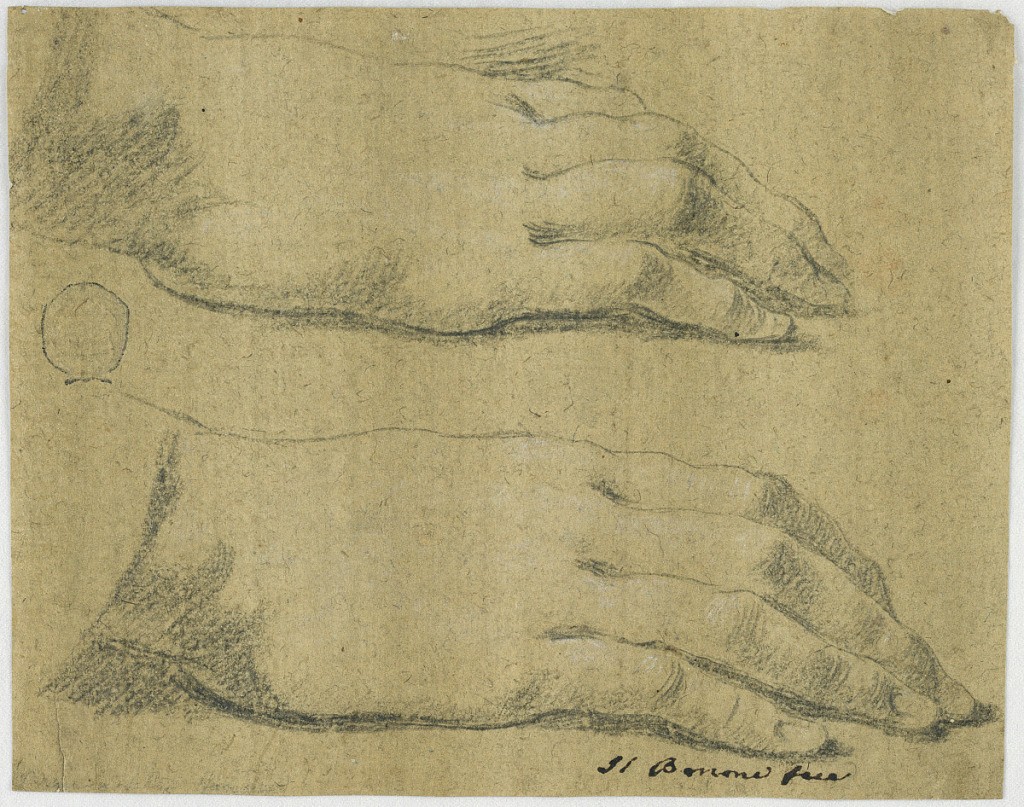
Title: Study: Two right hands, of a woman
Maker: Carlo Bononi, Italian, 1569–1632
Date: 1575–1600
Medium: Black crayon and white heightening on rough brown paper
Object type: Drawing
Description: Horizontal composition of two right hands, one above the other. Both are seen from above and turned toward the right with a slightly altered position of the fingers. On the reverse a part of a hand is on the left and the upper part of an engine or optical instrument is on the right. Written on top: "N. 30. Io Aless. Maggiori comprai in Blog. li 8. 8bre. 1795."